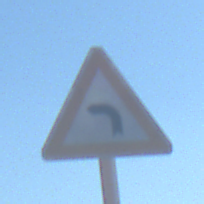
Verkehrszeichen: KurveLinks
Umgebung: Outdoor, Nature
Tageszeit: MorningAfternoon
Wetter: PartlyCloudy
Licht: Natural
Jahreszeit: NotSpecified
Kontrast: HighContrast